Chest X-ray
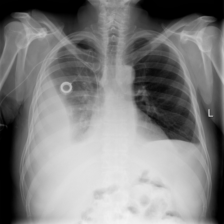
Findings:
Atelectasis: negative
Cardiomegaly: negative
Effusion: positive
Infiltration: negative
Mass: negative
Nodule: negative
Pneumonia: negative
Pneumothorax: negative
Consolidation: positive
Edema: negative
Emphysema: negative
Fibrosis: negative
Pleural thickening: negative
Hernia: negative